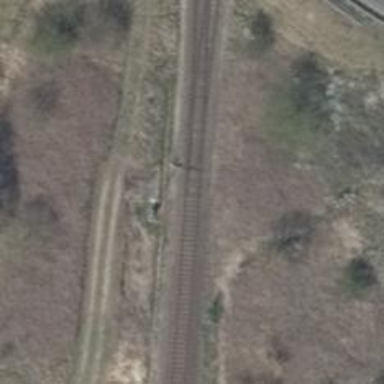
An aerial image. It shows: Railway switch with turnout to the right.